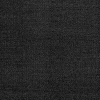
Atmospheric dust classification: dusty